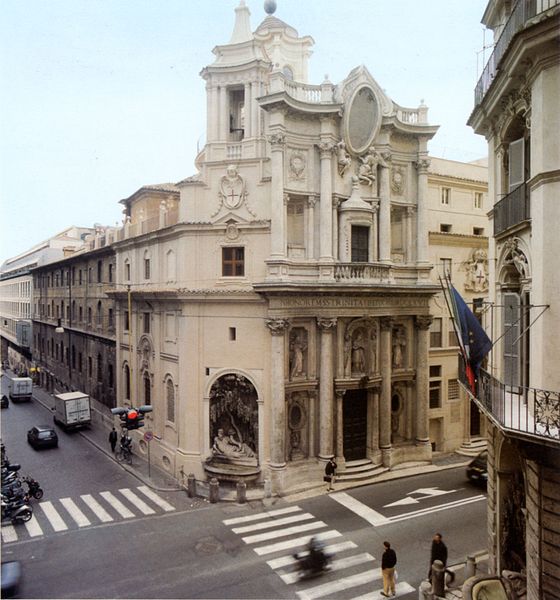
Titel: S. Carlo alle Quattro Fontane in Rom
Künstler: Francesco Borromini
Standort: Rom, S. Carlo alle Quattro Fontane (EU - I - Latium)
Schlagwörter: menschen, stadt, fenster, frankreich, gebäude, barock, häuser, ecke, fassade, italien, fußgänger, platz, fotografie, fresken, wien, autos, europa, ampel, zebrastreifen, sraße, lastwagen, motorräder, fussgängerstreifen, amel